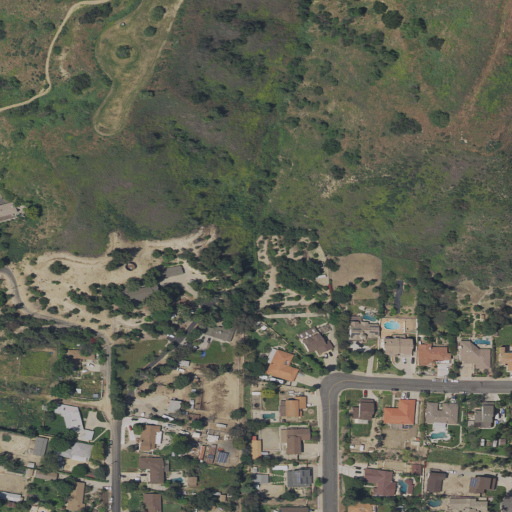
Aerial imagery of valley in California named Shay Canyon containing shrub, low intensity development, open development, and medium intensity development